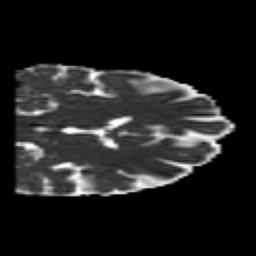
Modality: MD
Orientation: coronal
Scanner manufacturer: siemens
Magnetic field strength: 3 T
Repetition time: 6.8 s
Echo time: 0.093 s